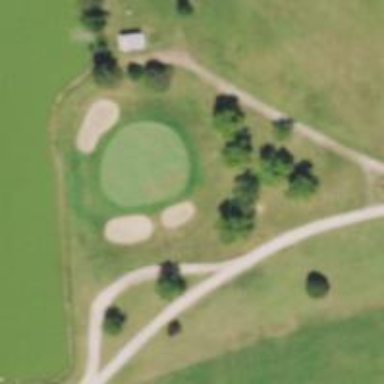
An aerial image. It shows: View of golf hole.